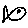
Label: fish